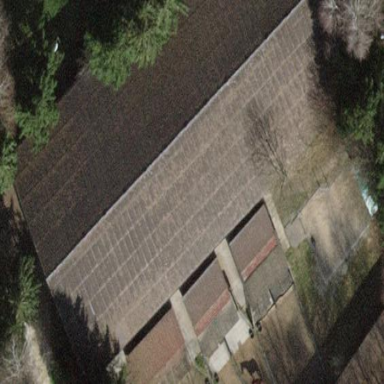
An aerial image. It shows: Stable building.